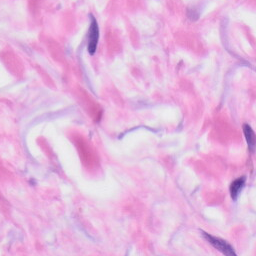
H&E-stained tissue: Skin